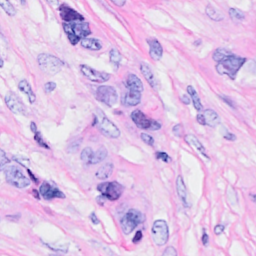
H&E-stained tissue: Breast